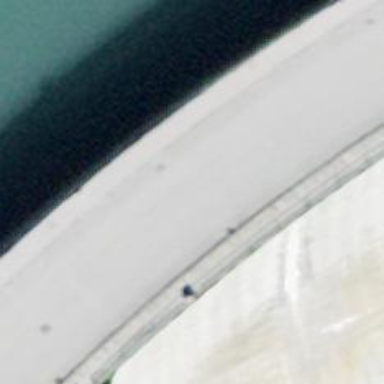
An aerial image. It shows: Unclassified road with asphalt surface near dam.